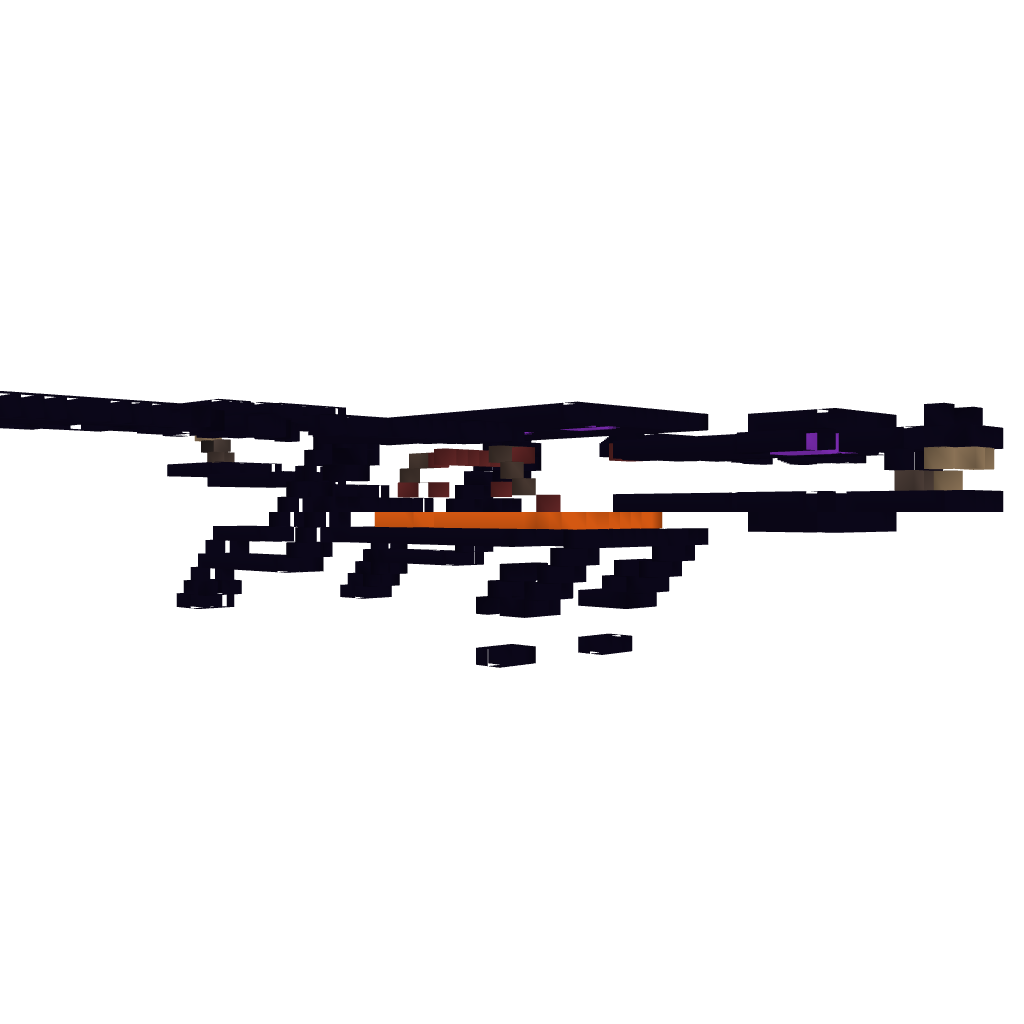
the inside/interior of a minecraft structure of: Big Enderdragon Parkour